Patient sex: M
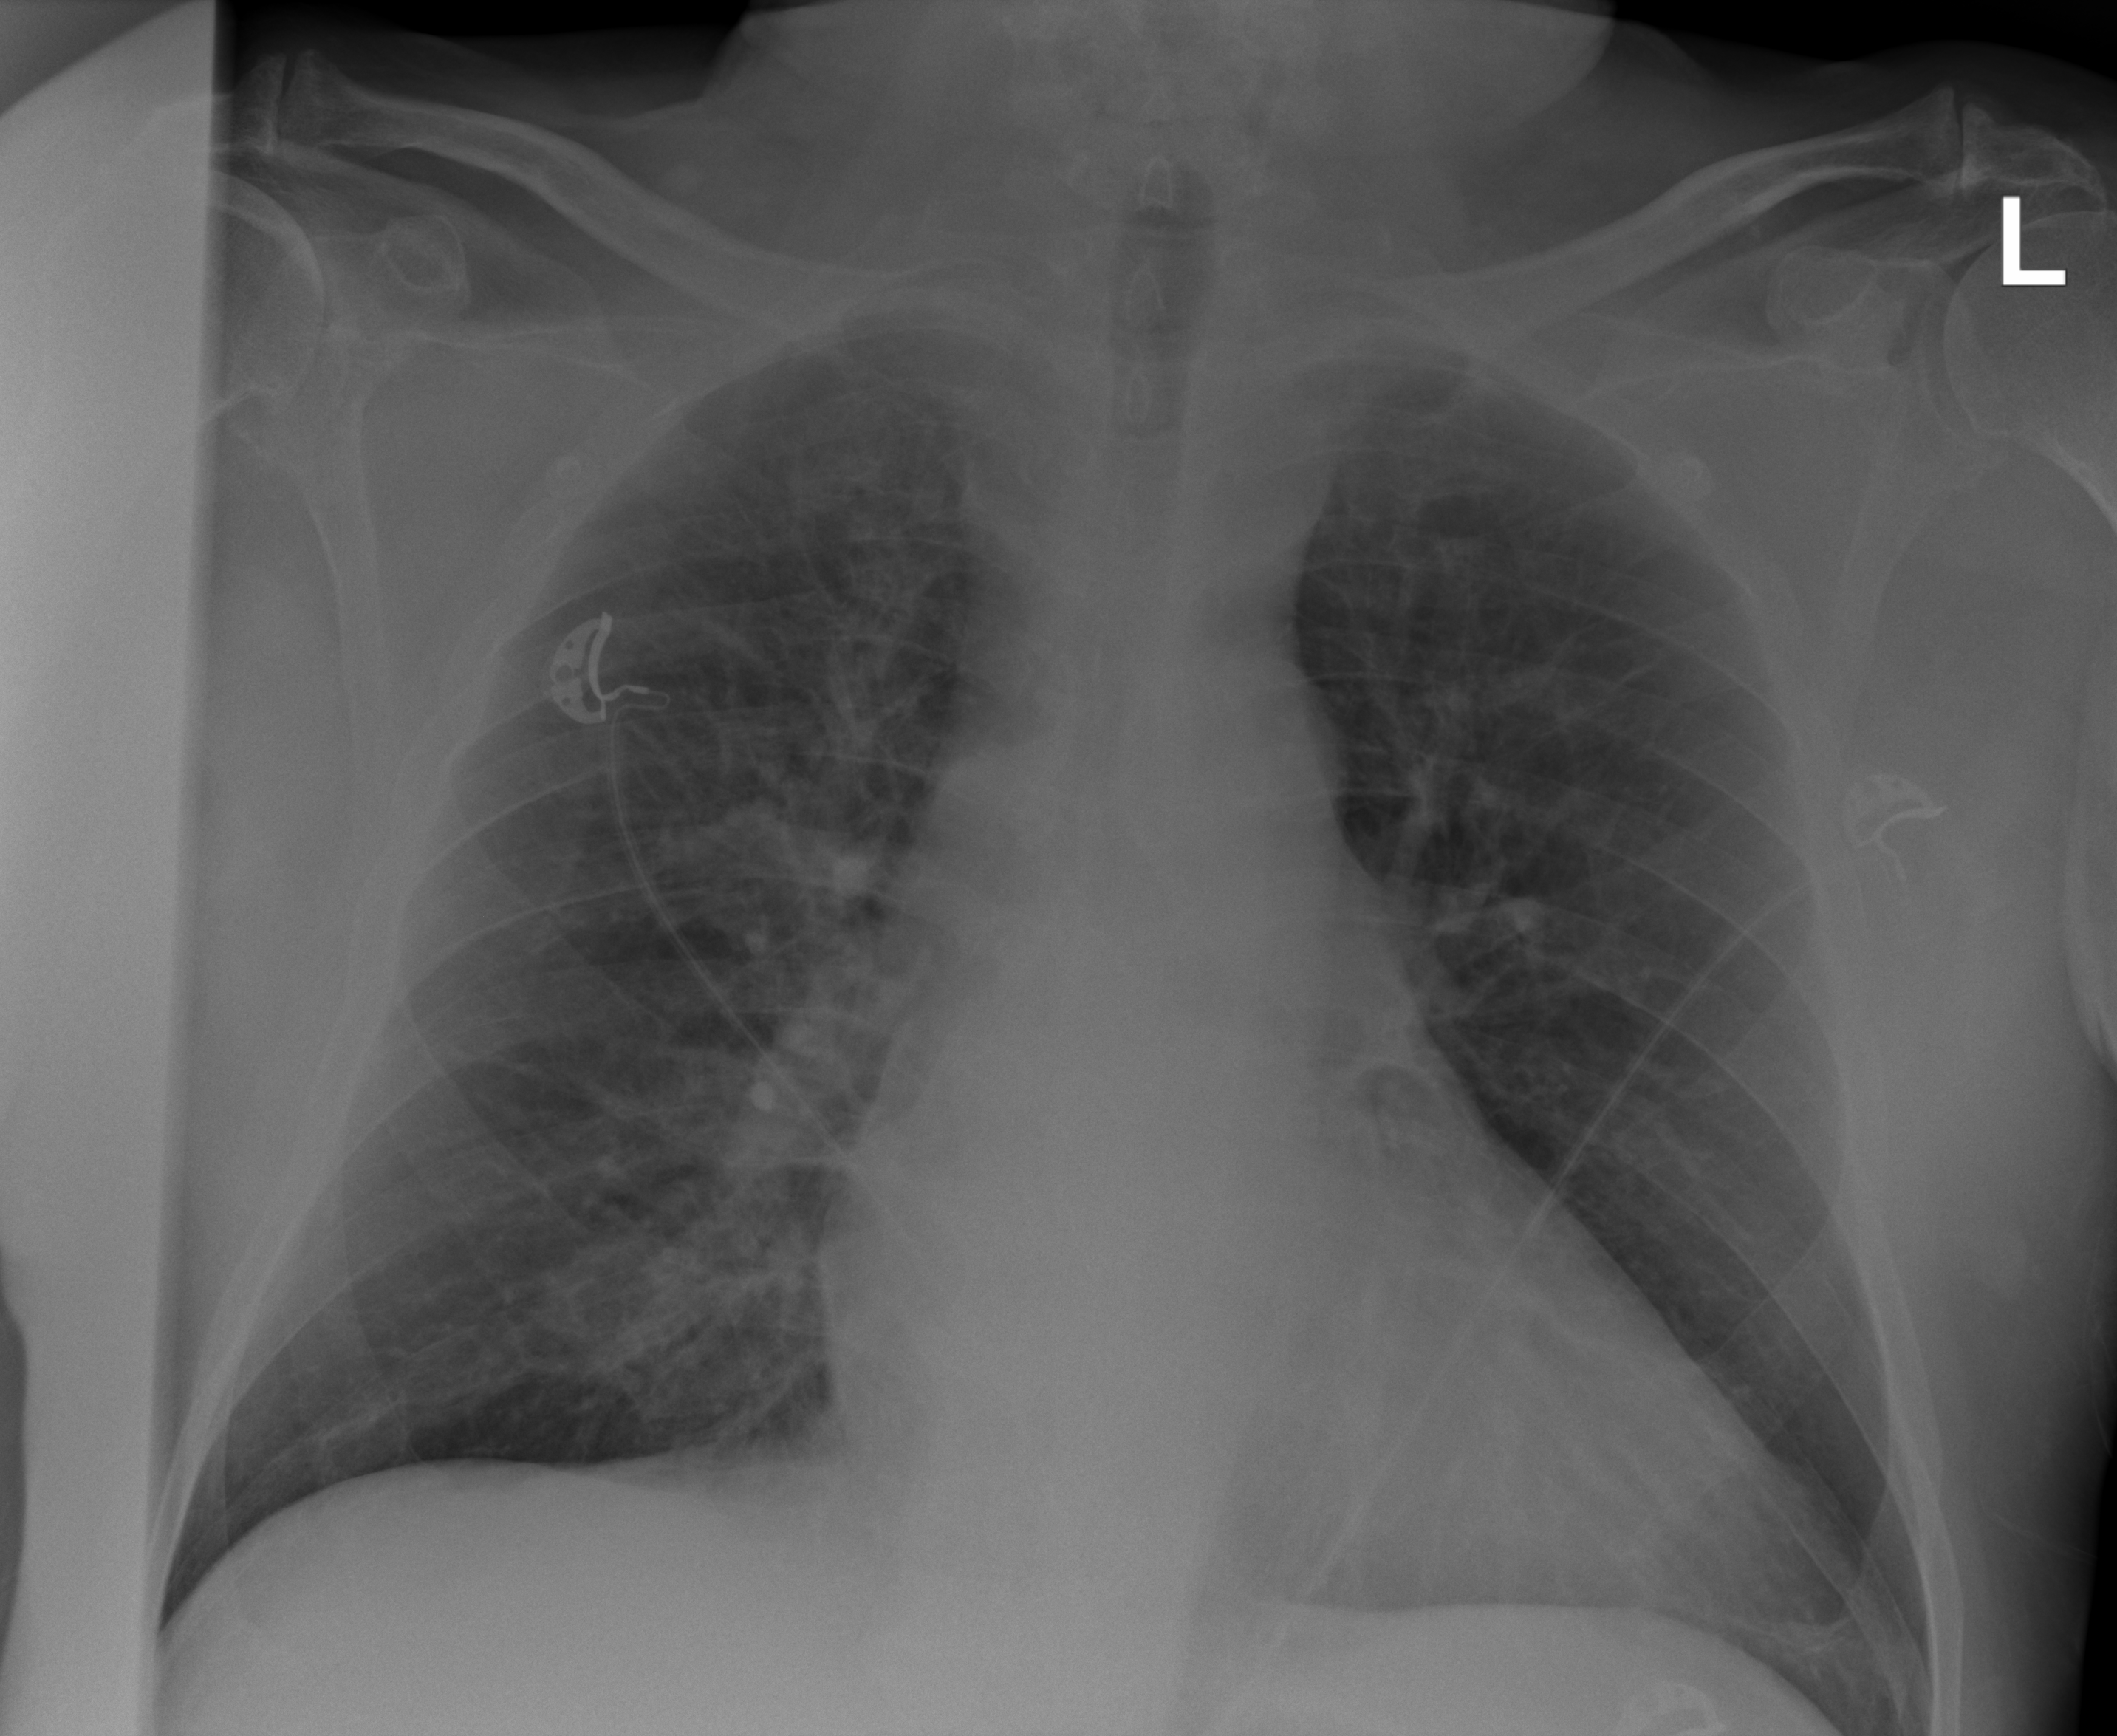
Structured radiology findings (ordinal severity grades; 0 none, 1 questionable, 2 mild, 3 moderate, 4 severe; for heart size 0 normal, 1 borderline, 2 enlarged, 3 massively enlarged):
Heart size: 1
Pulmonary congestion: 2
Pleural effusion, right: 0
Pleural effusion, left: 0
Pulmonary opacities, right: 0
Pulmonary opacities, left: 0
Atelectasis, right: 2
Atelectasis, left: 0